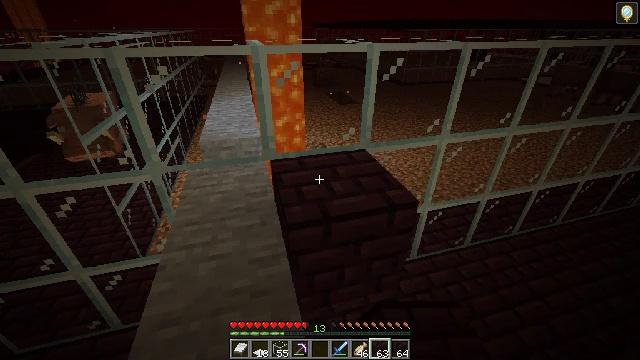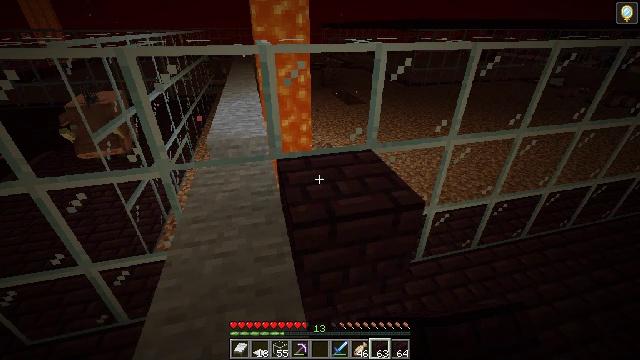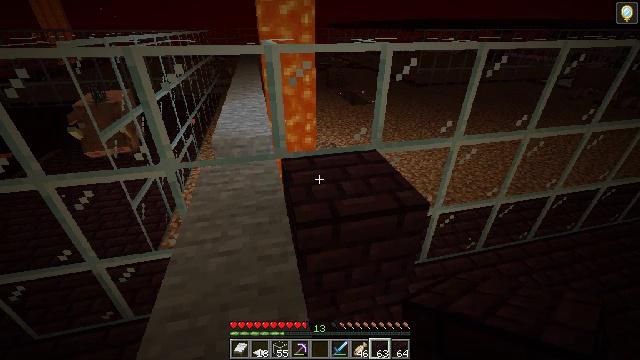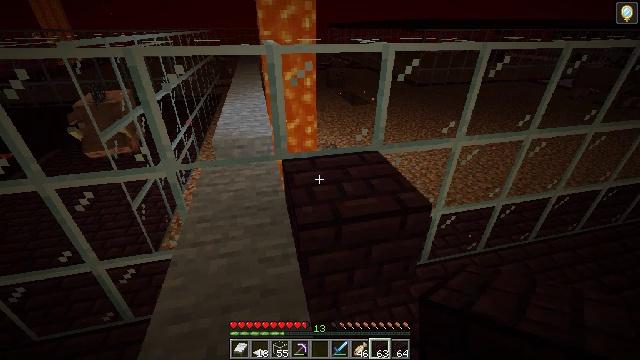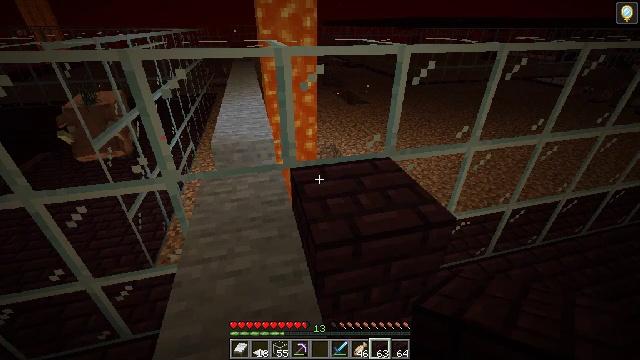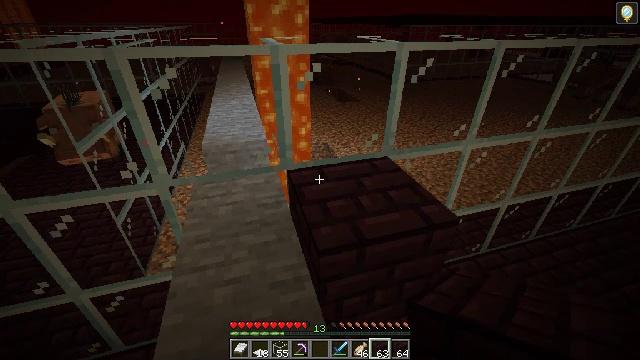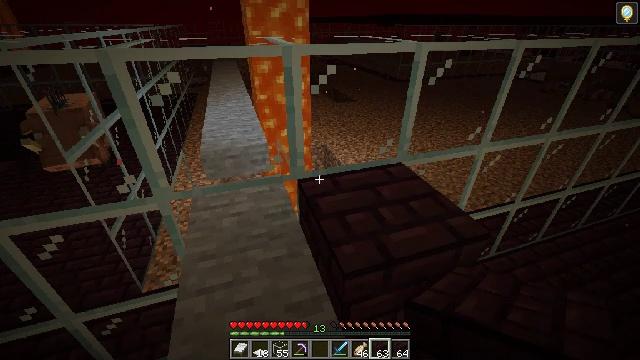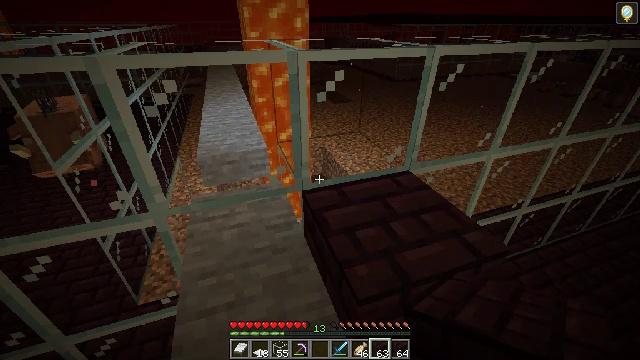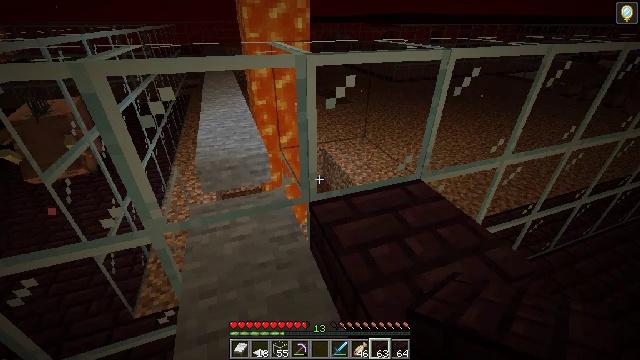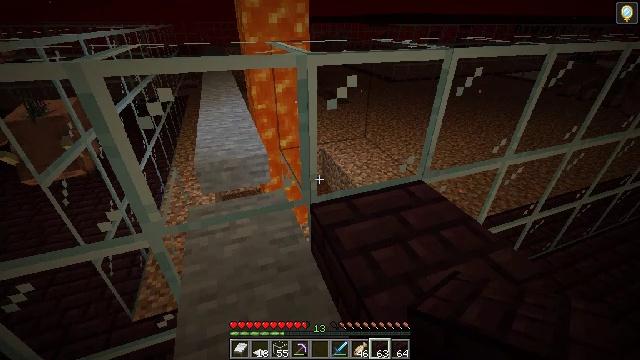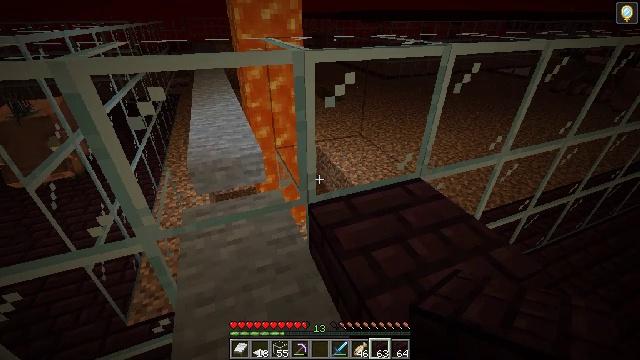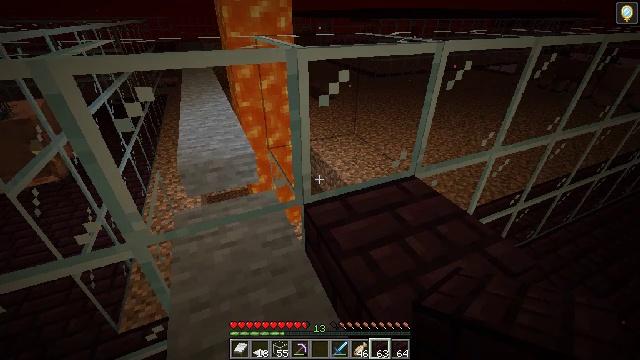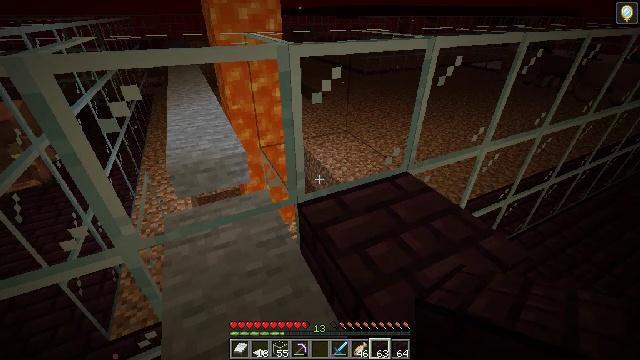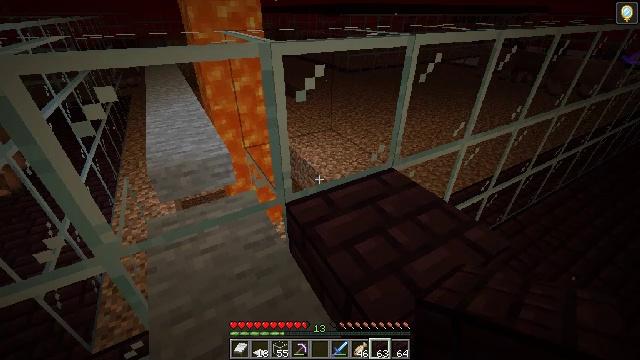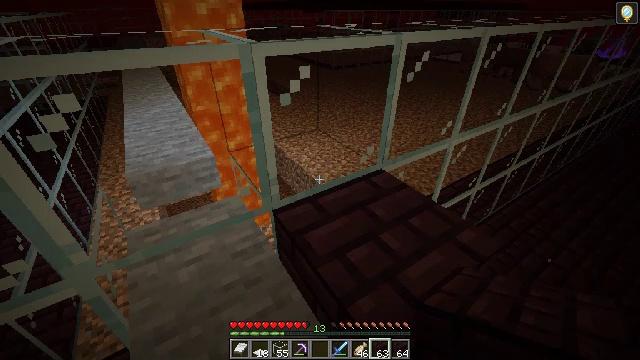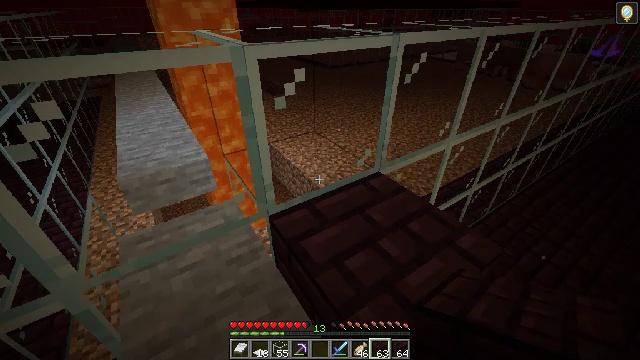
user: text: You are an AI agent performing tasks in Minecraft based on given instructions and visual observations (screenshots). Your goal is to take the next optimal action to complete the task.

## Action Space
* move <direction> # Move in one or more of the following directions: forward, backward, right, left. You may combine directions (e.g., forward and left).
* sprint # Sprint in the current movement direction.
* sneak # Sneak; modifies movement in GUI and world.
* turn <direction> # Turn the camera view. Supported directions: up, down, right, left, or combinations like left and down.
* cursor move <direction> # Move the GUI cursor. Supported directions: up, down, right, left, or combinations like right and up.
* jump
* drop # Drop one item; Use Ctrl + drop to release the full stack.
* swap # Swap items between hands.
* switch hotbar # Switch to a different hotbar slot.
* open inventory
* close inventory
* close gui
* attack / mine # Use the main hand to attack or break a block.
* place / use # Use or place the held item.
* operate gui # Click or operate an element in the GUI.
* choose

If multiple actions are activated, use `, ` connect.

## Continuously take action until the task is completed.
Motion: motion action
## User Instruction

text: Mine the stone slab block.
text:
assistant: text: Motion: turn left
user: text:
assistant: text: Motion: turn left
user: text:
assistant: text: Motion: move forward and move left
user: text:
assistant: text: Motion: move forward and move left, turn right
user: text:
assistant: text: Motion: move forward and move left, turn right
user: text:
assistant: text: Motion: move forward and move left, turn right
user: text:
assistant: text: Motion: move forward
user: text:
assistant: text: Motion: no_op
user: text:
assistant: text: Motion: no_op
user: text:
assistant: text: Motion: turn right
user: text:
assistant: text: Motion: turn right
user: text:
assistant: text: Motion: turn right
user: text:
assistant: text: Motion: turn right
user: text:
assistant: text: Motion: move forward, turn right
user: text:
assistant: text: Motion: move forward
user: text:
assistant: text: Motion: move forward
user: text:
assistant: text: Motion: move forward
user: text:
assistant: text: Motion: turn left
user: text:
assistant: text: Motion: turn left
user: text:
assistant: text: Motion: turn left and down
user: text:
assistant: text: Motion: turn left and down
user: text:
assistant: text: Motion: turn left and down
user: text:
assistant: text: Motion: turn left and down
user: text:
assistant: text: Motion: turn left and down
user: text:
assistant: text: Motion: turn left and down
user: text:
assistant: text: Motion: move back and move left, turn left and down
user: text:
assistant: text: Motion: move back and move left
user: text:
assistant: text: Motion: move back and move left
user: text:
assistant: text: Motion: move back and move left
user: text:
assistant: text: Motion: no_op